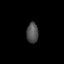
Tissue: lung
Cell type: Others
Senescence score: 0.5873
Nuclear area (px): 238
Mean DAPI intensity: 79.248